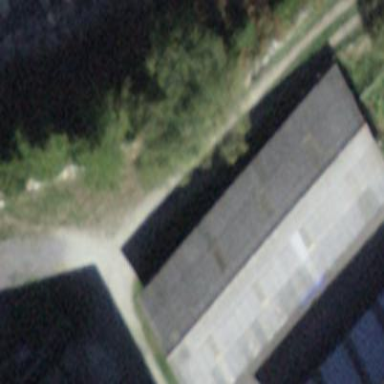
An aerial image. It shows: Shed.